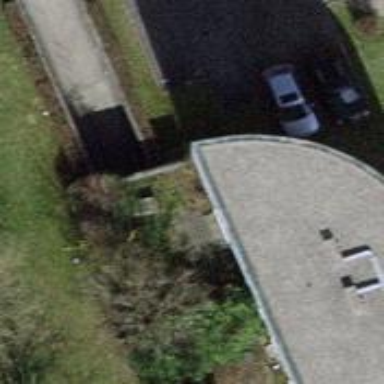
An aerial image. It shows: Driveway tunnel.